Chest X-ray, AP view. Patient: 46 years old, sex F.
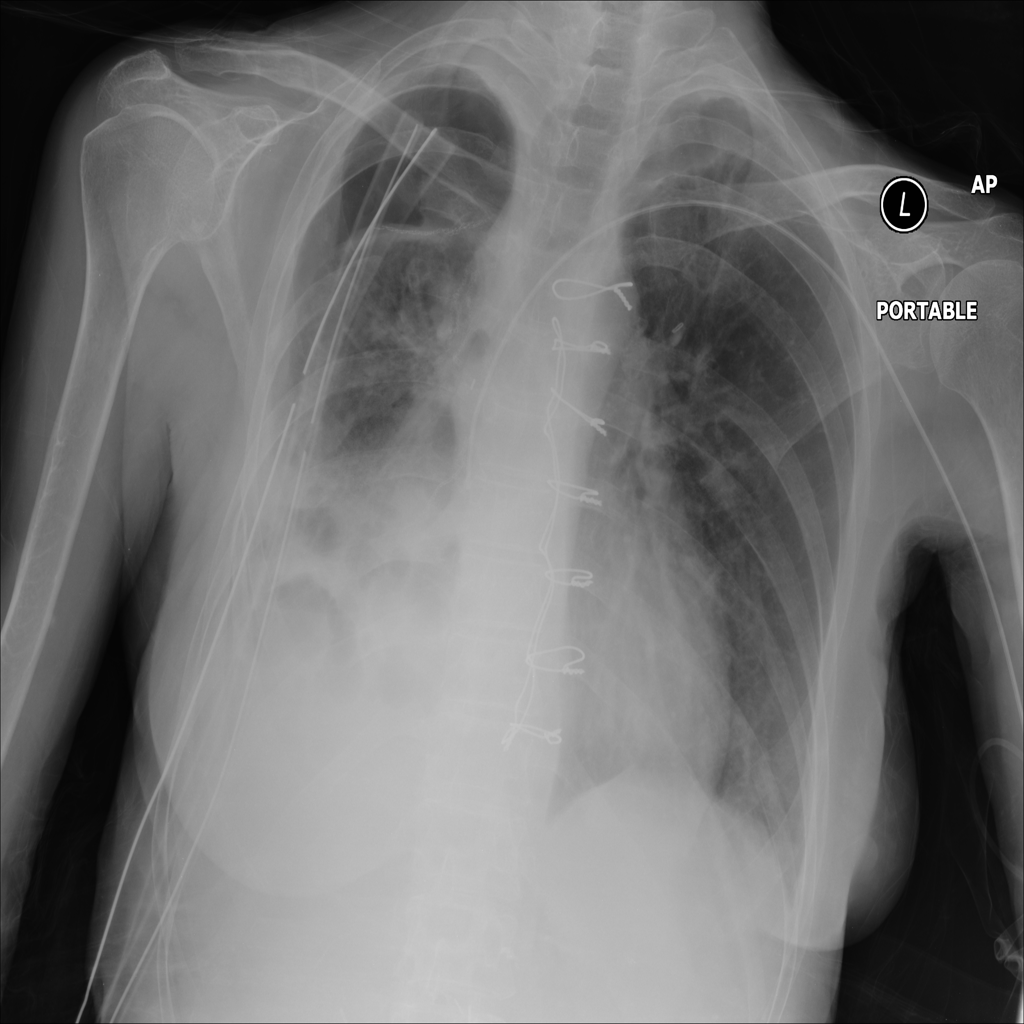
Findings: Pneumothorax